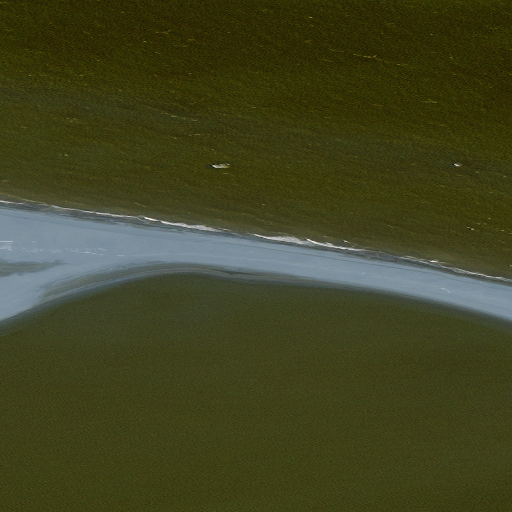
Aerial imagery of island in Alaska named Alaska Island containing only unknown